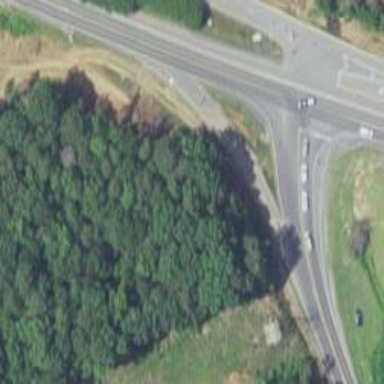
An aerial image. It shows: Trunk link highway.